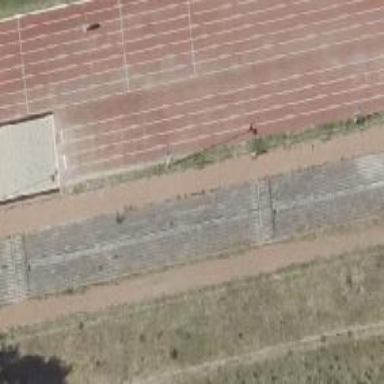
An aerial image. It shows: Long jump sport pitch.